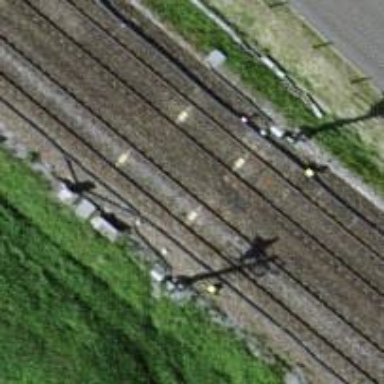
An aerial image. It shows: Railway signal.